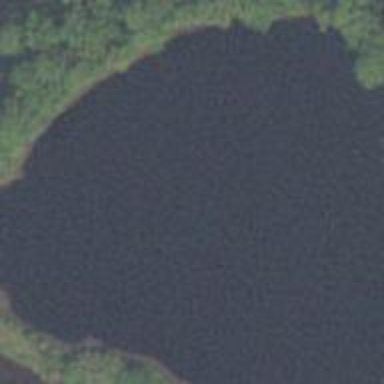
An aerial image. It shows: Serene lake.